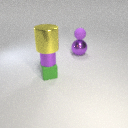
small purple metal cylinder above small green rubber cube